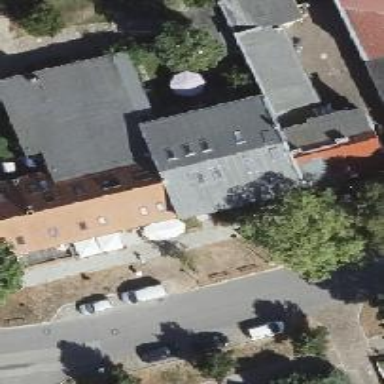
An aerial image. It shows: Cafe.